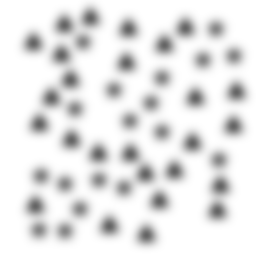
Squares: 0
Triangles: 26
Stars: 18
Total shapes: 44